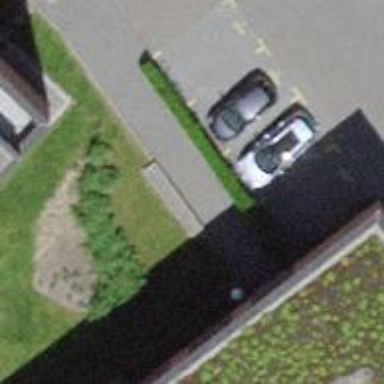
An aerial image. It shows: Brown bench in the vicinity.